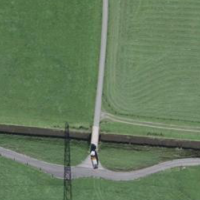
EUNIS habitat code: 24
Species observed at this site:
Phoenicurus ochruros
Clematis vitalba
Buteo buteo
Anas platyrhynchos
Delichon urbicum
Turdus merula